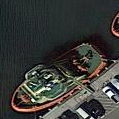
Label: Towing_vessel